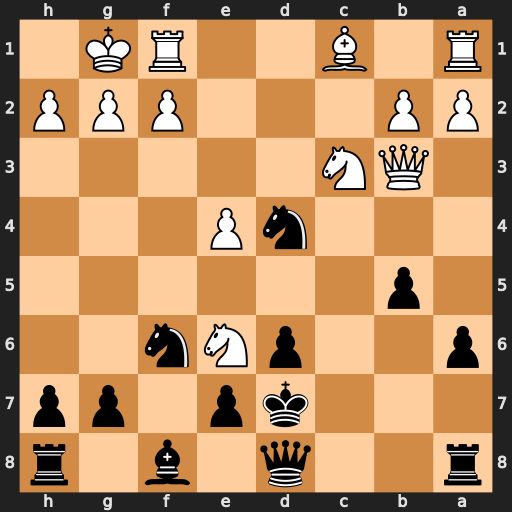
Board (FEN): r2q1b1r/3kp1pp/p2pNn2/1p6/3nP3/1QN5/PP3PPP/R1B2RK1
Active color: b
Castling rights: -
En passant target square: -
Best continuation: Nxb3 Nxd8 Nxa1